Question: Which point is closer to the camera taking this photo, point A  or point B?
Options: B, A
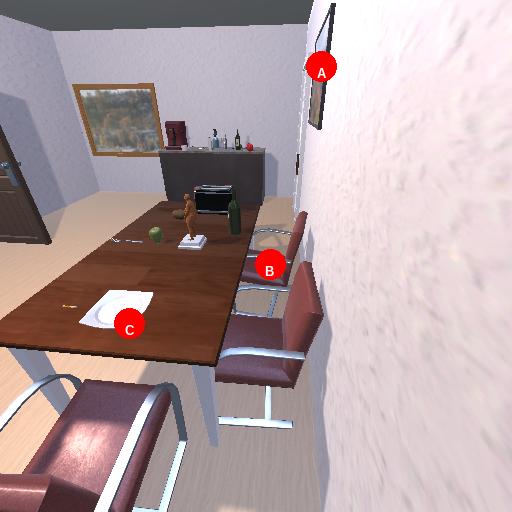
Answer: B